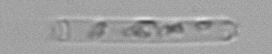
Label: Cerataulina_pelagica